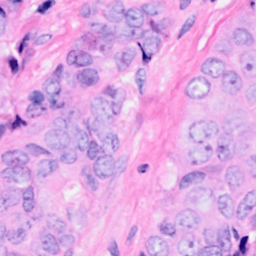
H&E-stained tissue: Breast